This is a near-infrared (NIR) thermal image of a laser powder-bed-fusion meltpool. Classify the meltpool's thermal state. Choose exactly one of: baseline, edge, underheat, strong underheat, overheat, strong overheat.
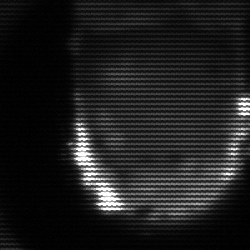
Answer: baseline